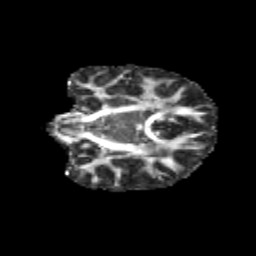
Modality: FA
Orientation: coronal
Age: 10
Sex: female
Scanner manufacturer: siemens
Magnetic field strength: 3 T
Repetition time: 3.8 s
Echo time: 0.07 s